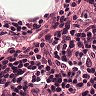
Metastatic tissue present: no